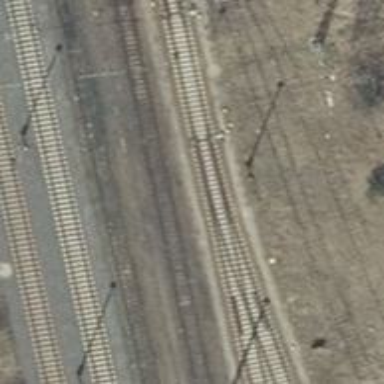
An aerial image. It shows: Railway switch.